Question: I'm new to C# and I want to simply pull data from SQL database into my C# application in Visual Studios.
I have been using a mix of guides to do this but cannot find what is wrong. The code works if I want to recall a table without specifying parameters otherwise it fails.
This is my code currently:
'''
string CS = "Server = server-sql1;Database=Accounts;Trusted_connection=true";
using (SqlConnection con = new SqlConnection(CS))
{
SqlCommand cmd = new SqlCommand("ASP_SLINVOICE", con);
//specify that it is a stored procedure and not a normal proc
cmd.CommandType = System.Data.CommandType.StoredProcedure;
//list the parameters required and what they should be
cmd.Parameters.AddWithValue("@varCURRENCY", "USD");
cmd.Parameters.AddWithValue("@invSTART", "0");
cmd.Parameters.AddWithValue("@invEND", "399999");
cmd.Parameters.AddWithValue("@varCURRENCY", "0");
con.Open();
cmd.ExecuteNonQuery();
using(SqlDataAdapter adap = new SqlDataAdapter(cmd))
{
DataTable dt = new DataTable();
adap.Fill(dt);
dataGridView1.DataSource = dt;
}
}
'''
This is the error message I get:

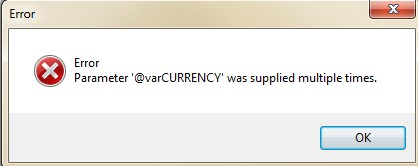
Answer: you define the parameter twice!
'''
cmd.Parameters.AddWithValue("@varCURRENCY", "USD"); // #1
cmd.Parameters.AddWithValue("@invSTART", "0");
cmd.Parameters.AddWithValue("@invEND", "399999");
cmd.Parameters.AddWithValue("@varCURRENCY", "0"); // #2
'''
remove one of them